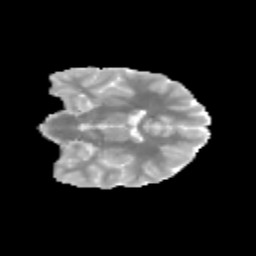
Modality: MD
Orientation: coronal
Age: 13
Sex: female
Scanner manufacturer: siemens
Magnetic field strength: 3 T
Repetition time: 3.8 s
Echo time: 0.07 s